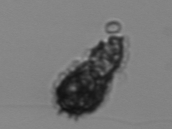
Label: Syracosphaera_pulchra